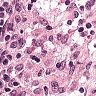
Metastatic tissue present: no